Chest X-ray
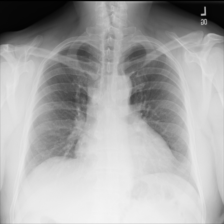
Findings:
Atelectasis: negative
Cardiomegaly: negative
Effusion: negative
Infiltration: negative
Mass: negative
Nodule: negative
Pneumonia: negative
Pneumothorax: negative
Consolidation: negative
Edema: negative
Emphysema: negative
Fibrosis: negative
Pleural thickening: negative
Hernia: negative